Question: I have this grid with a border around it:
'''
<Border Padding="0" BorderBrush="Orange" BorderThickness="2" CornerRadius="5">
<Grid >
<Label Grid.Row="0" Grid.Column="0" BorderBrush="Black"/>
<Label Grid.Row="1" Grid.Column="0" BorderBrush="Black"/>
<Label Grid.Row="0" Grid.Column="1" BorderBrush="Black"/>
<Label Grid.Row="1" Grid.Column="1" BorderBrush="Black"/>
</Grid>
</Border>
'''
And the problem is, that the label borders overlap the orange border in the grid corners. It's probably because of the z-index. How to solve this problem?

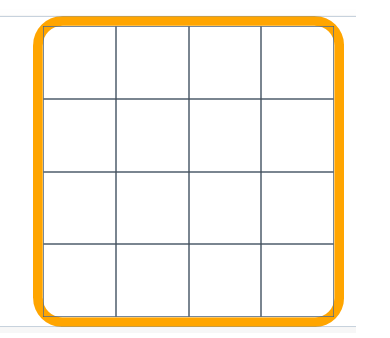
Answer: You could set the labels not to have a border on every side, like so
'''
<Label Grid.Row="0" Grid.Column="0" BorderBrush="Black" BorderThickness="0,0,1,1" />
<Label Grid.Row="1" Grid.Column="0" BorderBrush="Black" BorderThickness="0,1,1,0"/>
<Label Grid.Row="0" Grid.Column="1" BorderBrush="Black" BorderThickness="1,0,0,1"/>
<Label Grid.Row="1" Grid.Column="1" BorderBrush="Black" BorderThickness="1,1,0,0"/>
'''